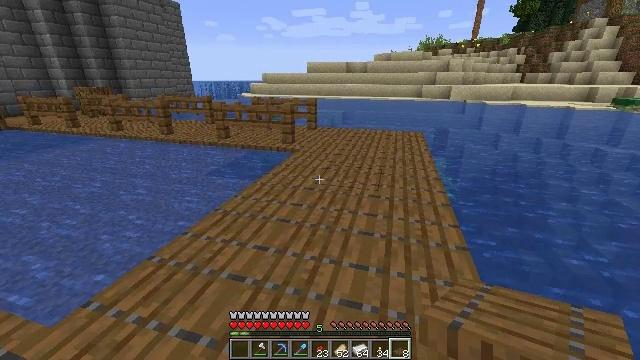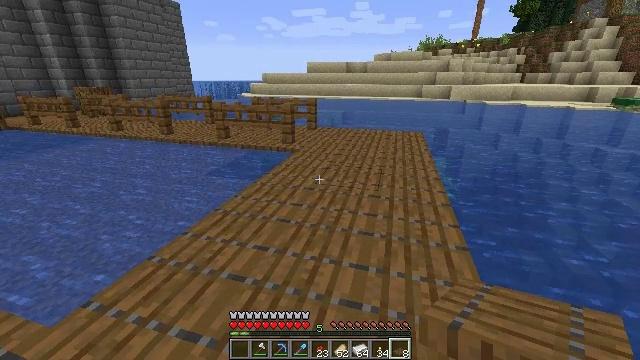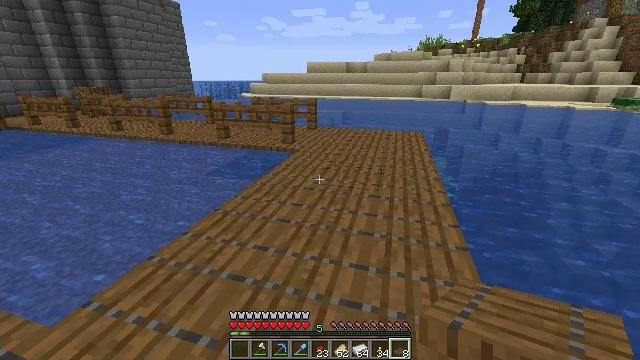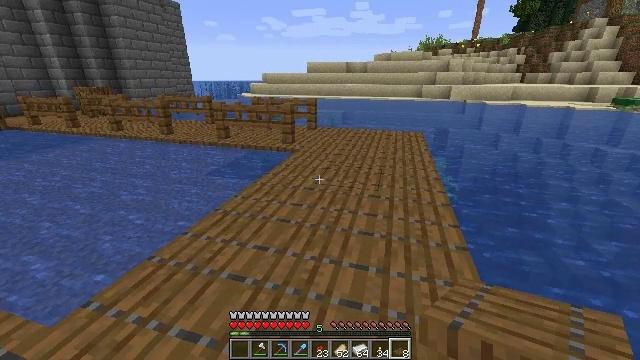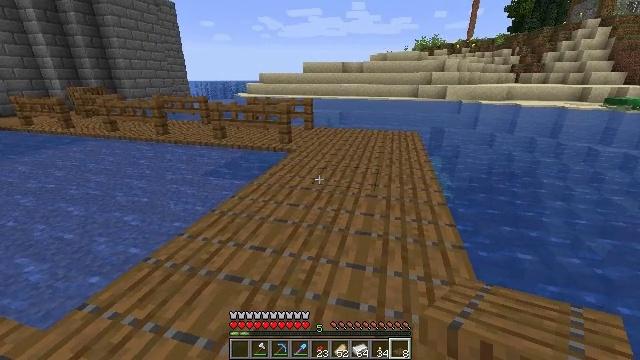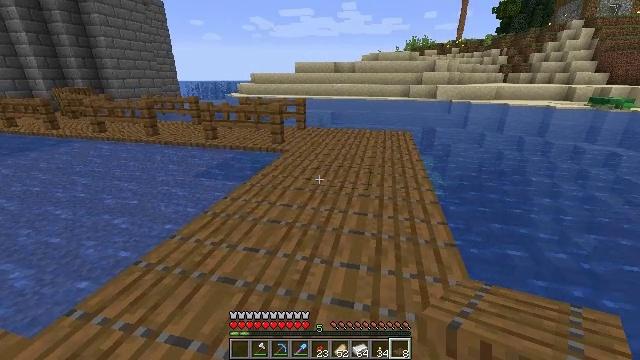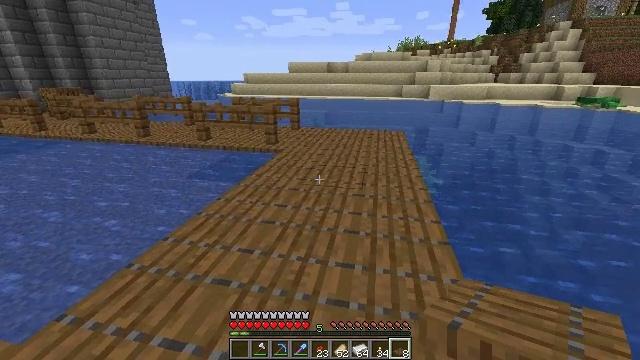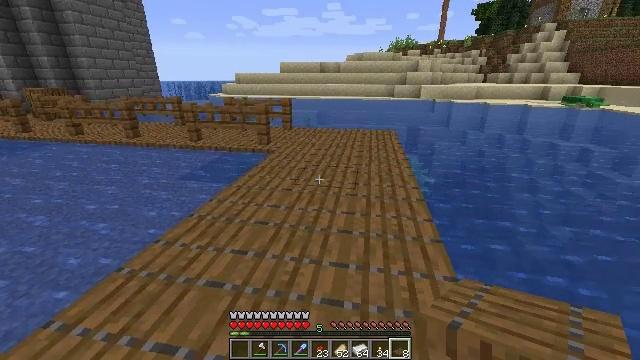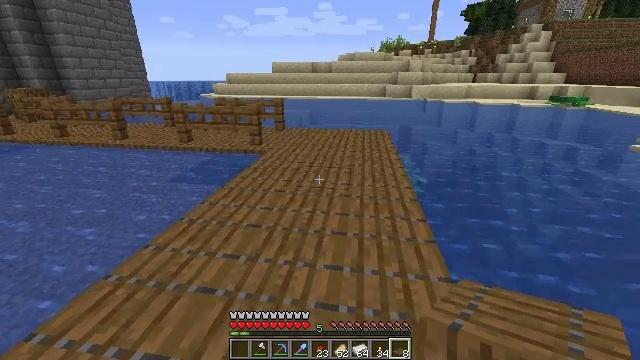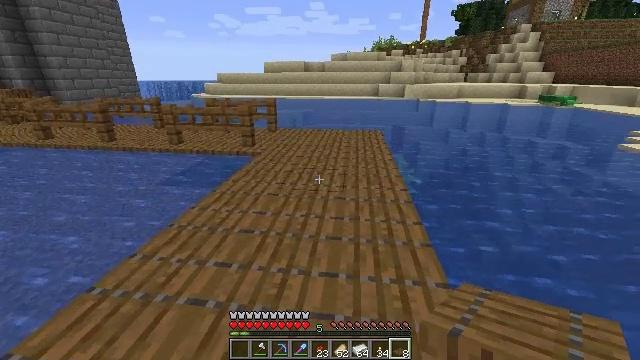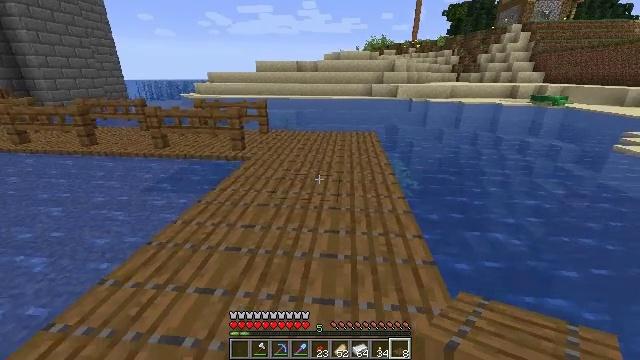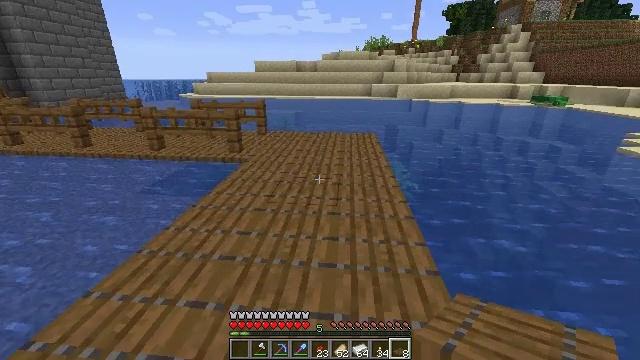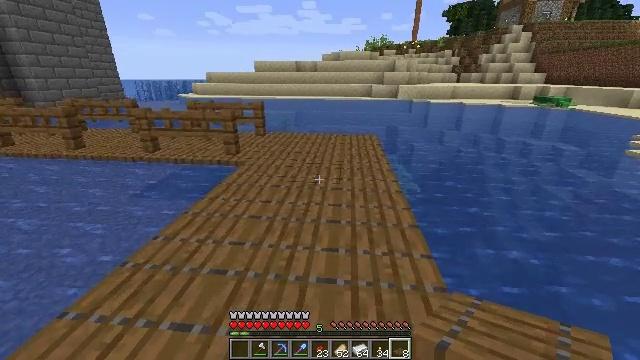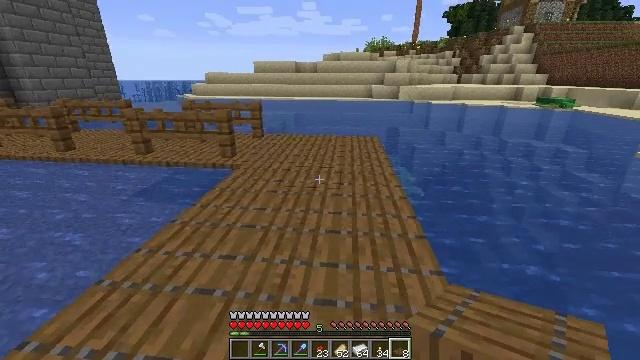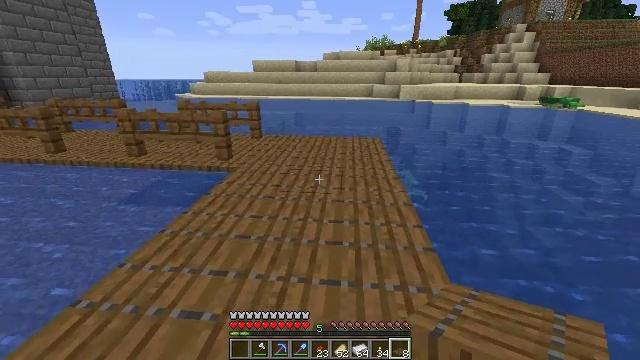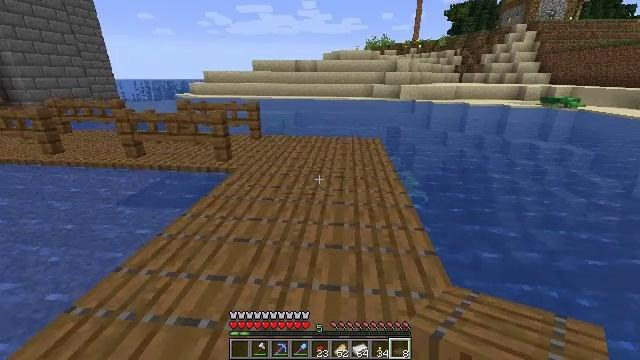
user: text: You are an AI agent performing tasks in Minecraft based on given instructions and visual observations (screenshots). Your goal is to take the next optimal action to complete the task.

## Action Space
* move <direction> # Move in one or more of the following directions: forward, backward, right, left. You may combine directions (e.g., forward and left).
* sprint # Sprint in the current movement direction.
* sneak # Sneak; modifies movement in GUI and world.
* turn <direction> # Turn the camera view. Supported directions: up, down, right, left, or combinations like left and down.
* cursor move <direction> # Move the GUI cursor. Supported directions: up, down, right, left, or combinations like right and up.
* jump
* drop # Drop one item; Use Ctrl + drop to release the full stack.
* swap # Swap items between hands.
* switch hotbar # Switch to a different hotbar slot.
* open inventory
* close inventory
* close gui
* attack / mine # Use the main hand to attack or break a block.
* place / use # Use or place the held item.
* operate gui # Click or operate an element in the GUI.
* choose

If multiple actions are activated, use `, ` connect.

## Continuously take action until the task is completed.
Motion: motion action
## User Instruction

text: Open the crafting table to craft a spruce fence gate.
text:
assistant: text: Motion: no_op
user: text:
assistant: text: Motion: no_op
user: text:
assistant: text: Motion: no_op
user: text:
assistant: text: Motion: no_op
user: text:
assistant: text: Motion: turn right
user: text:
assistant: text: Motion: turn right
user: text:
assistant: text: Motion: turn right
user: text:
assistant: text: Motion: move forward, turn right
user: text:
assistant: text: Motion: move forward, turn right
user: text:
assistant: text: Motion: move forward, turn right
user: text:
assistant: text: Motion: move forward
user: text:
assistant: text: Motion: move forward
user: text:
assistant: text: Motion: move forward
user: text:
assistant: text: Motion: move forward
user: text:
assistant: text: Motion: move forward
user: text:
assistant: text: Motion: no_op
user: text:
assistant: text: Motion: no_op
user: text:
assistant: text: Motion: no_op
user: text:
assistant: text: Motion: no_op
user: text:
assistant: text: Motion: no_op
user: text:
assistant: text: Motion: no_op
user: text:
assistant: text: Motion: no_op
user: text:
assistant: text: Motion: no_op
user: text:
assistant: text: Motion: no_op
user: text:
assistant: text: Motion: no_op
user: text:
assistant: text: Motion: no_op
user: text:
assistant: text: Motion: no_op
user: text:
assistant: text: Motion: no_op
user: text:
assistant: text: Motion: no_op
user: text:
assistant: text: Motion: no_op